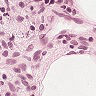
Metastatic tissue present: no